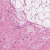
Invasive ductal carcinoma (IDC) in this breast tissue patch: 0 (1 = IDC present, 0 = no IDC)